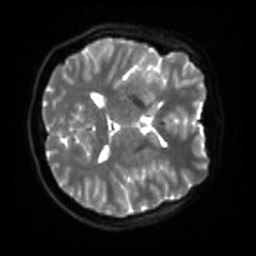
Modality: sbref
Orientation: axial
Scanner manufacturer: siemens
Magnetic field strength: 3 T
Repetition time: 4 s
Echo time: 0.0594 s